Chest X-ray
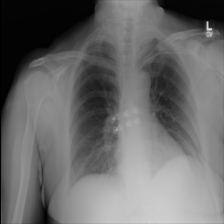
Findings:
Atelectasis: negative
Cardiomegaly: negative
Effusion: negative
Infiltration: negative
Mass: negative
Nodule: negative
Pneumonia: negative
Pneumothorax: negative
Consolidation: negative
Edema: negative
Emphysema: negative
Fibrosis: negative
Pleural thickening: negative
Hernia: negative